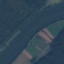
Land use / land cover class: River